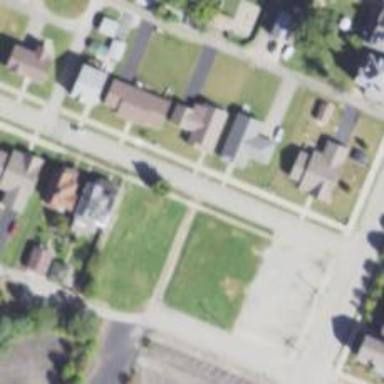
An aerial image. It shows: Alley classified as service road.